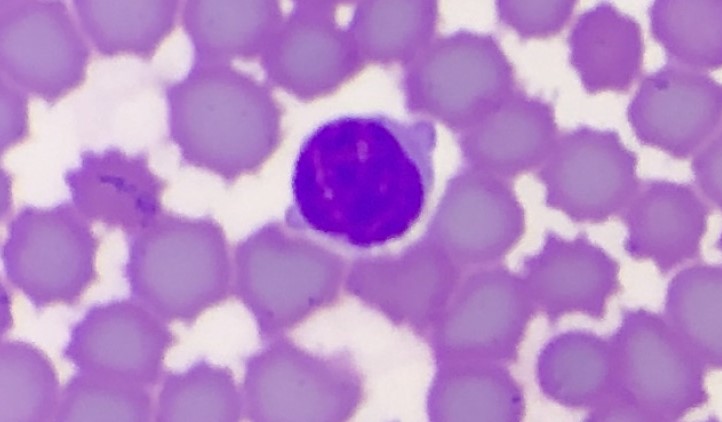
White blood cell type: Lymphocyte